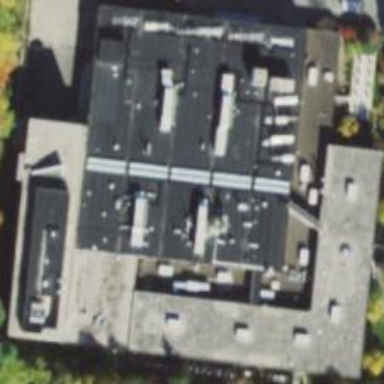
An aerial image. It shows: Commercial building.